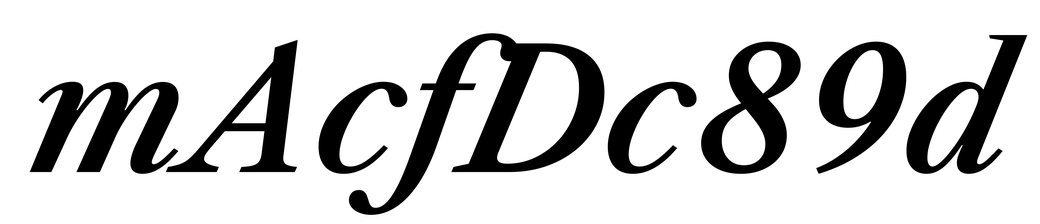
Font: LibreCaslonText-Italic_SemiBold_Italic